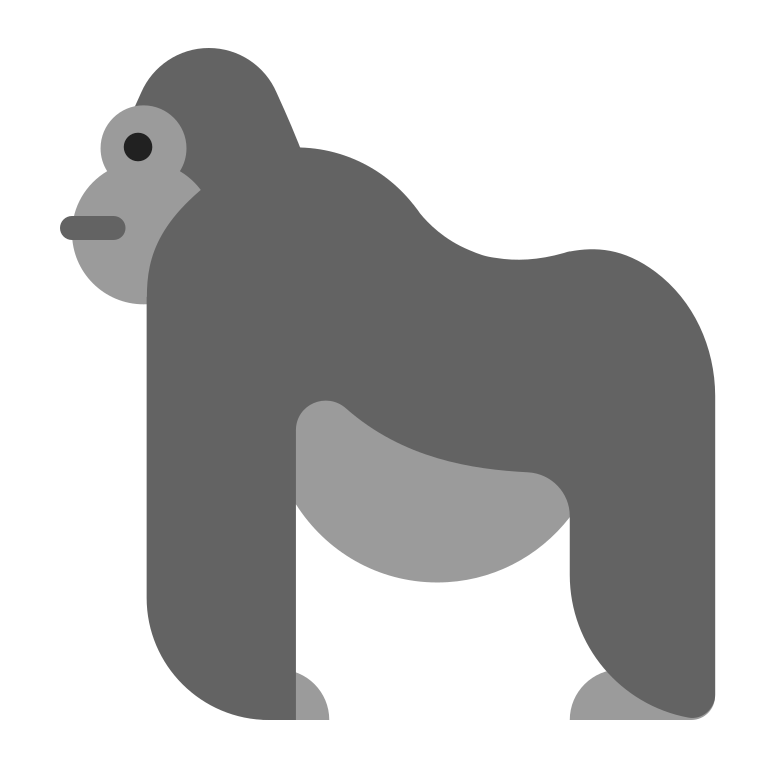
gorilla flat